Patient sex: M
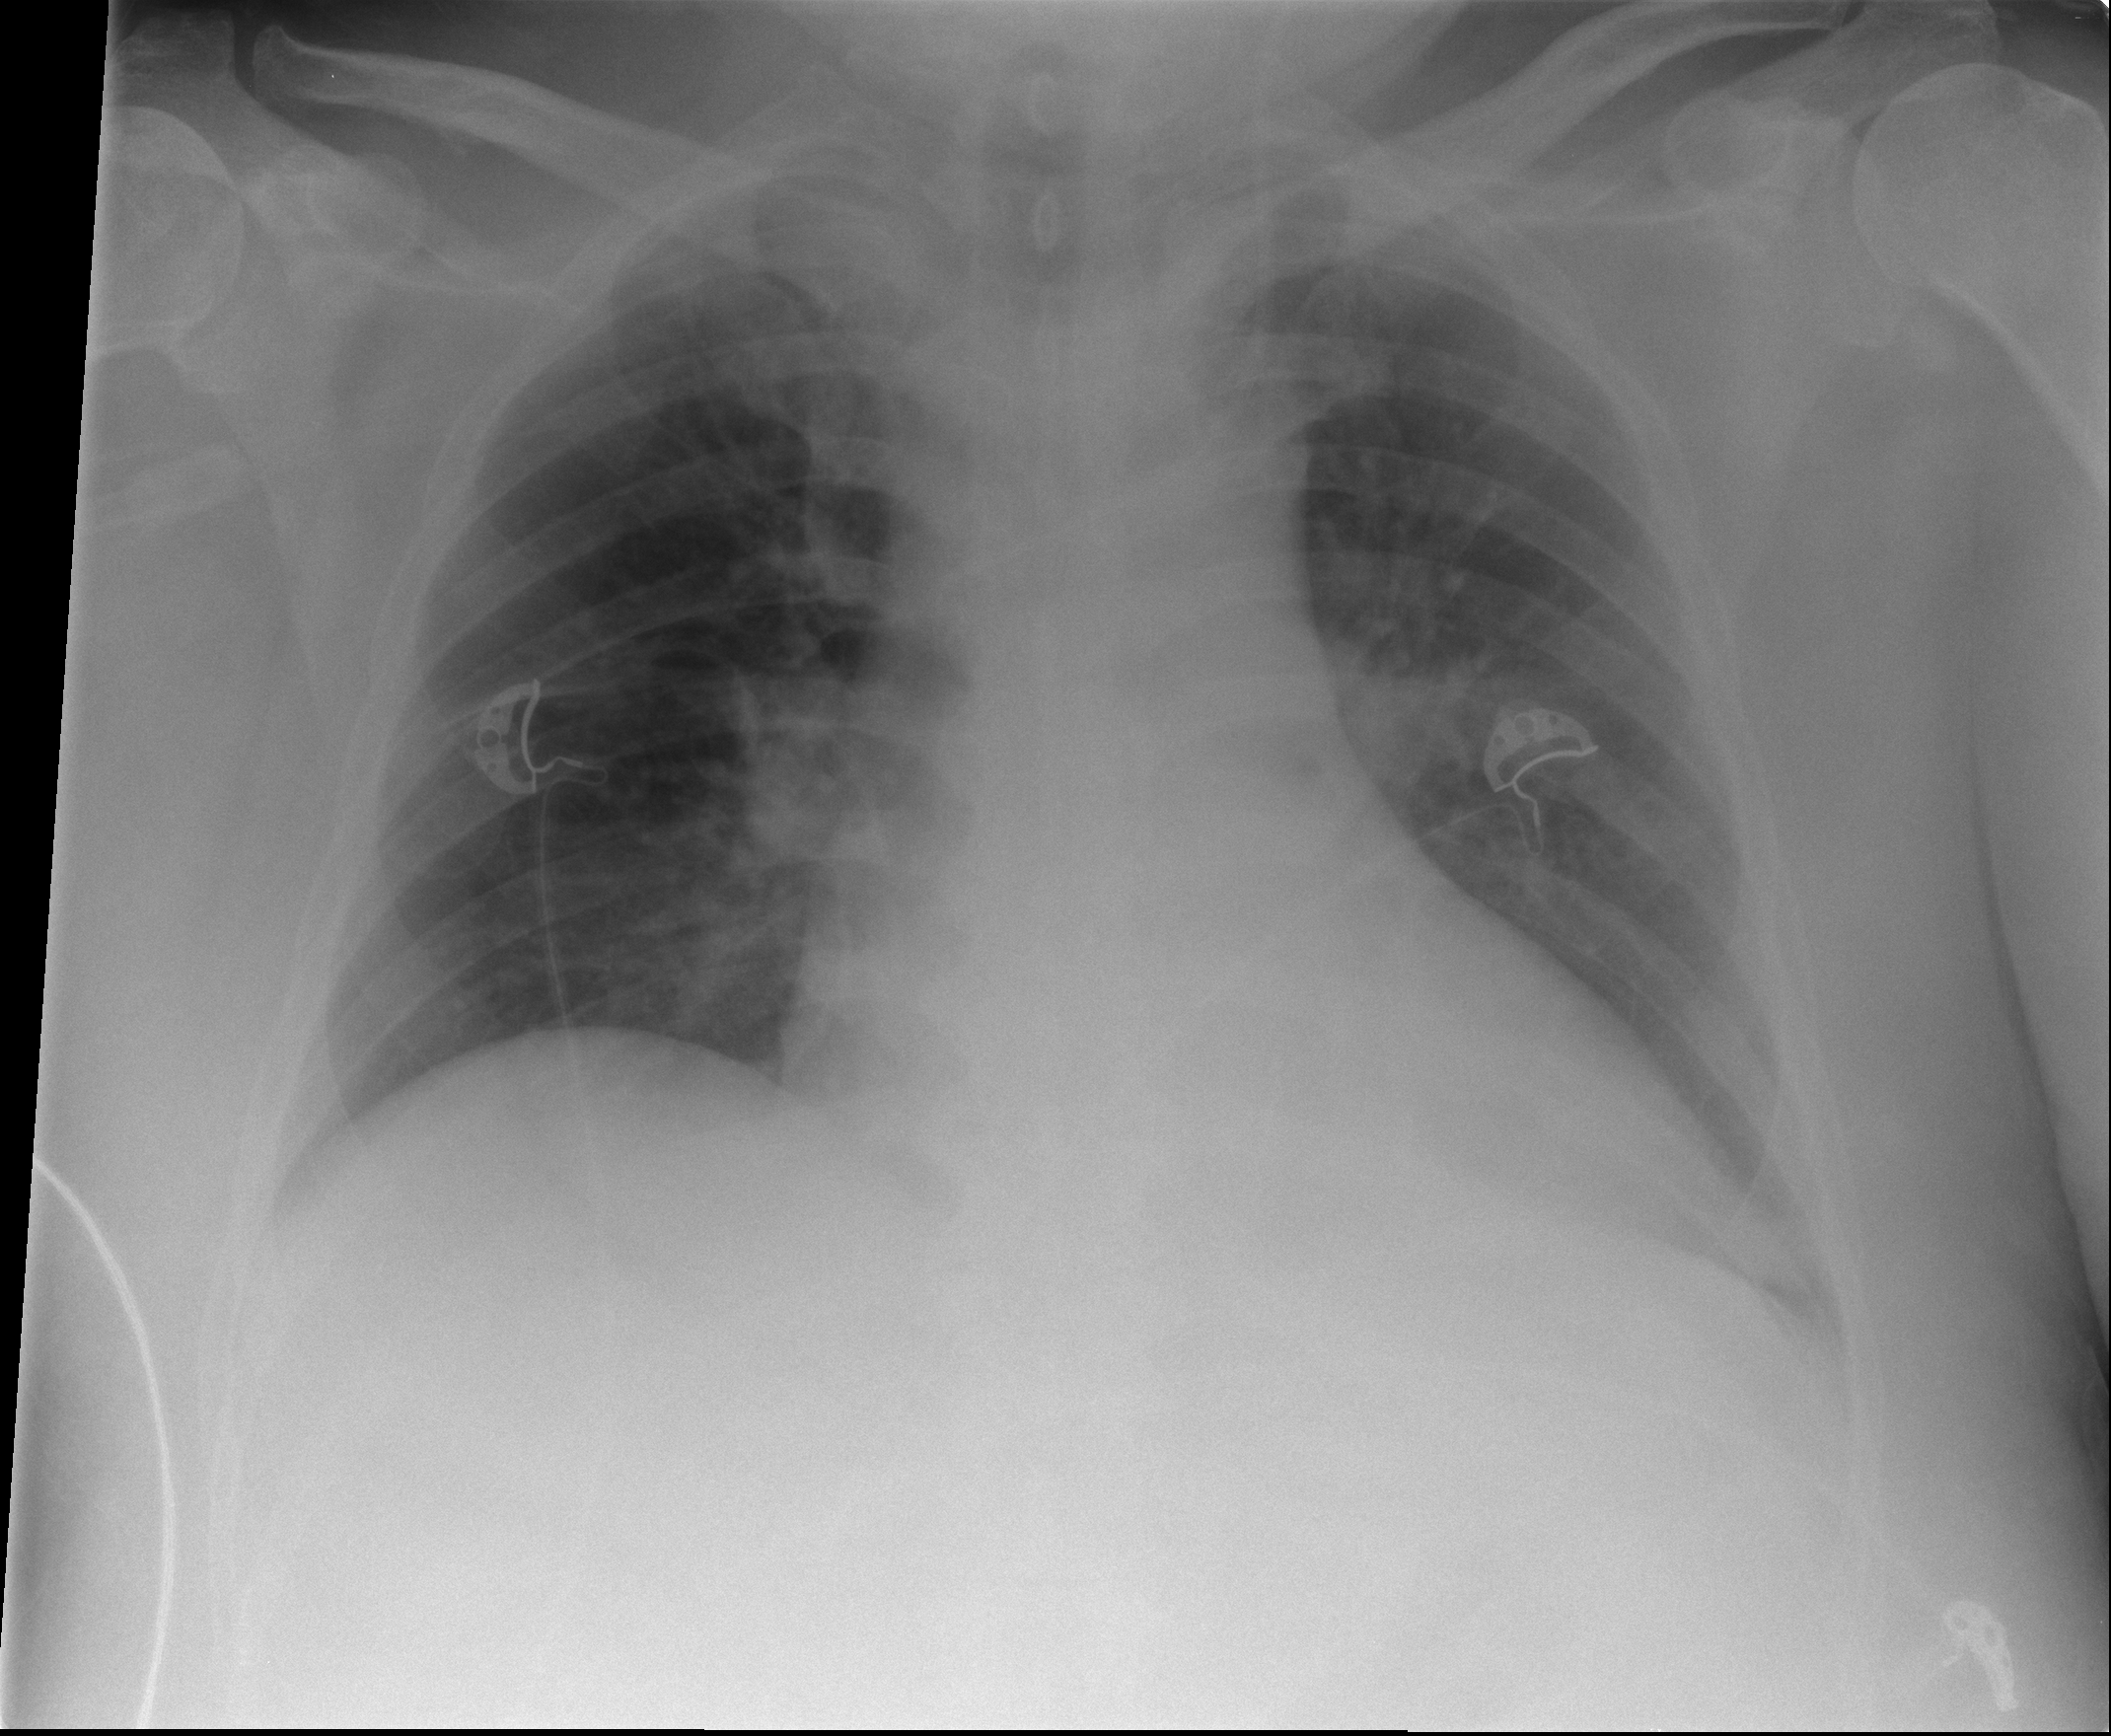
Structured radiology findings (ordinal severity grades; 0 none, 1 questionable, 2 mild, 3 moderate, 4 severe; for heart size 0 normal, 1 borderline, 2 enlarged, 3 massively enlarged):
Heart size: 1
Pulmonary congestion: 0
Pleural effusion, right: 0
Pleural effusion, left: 2
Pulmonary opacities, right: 0
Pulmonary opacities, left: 0
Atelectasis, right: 0
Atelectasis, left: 0